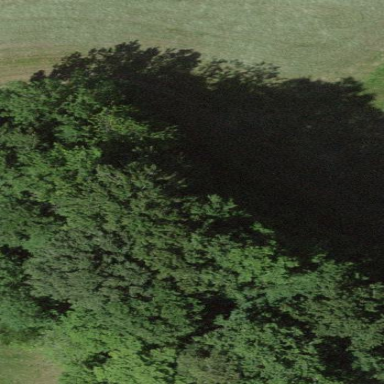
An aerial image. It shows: Mixed leaf cycle forest.